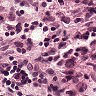
Metastatic tissue present: no